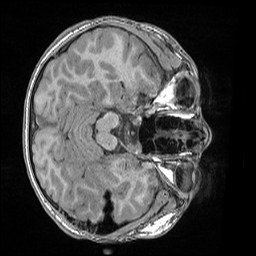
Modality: T1w
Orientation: axial
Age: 12
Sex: male
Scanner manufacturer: siemens
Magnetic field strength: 1.5 T
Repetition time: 2.04 s
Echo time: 0.00308 s